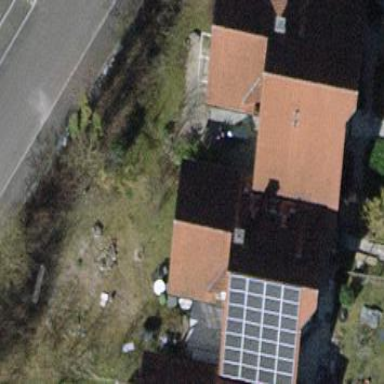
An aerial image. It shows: Terrace building.